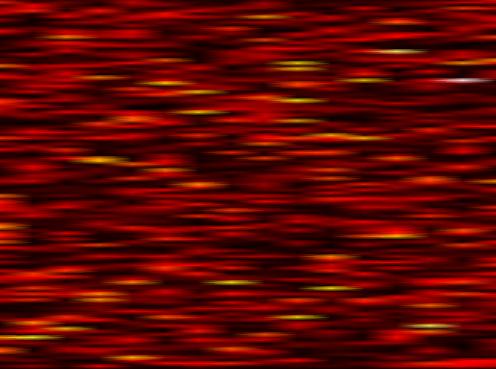
Label: UFMC